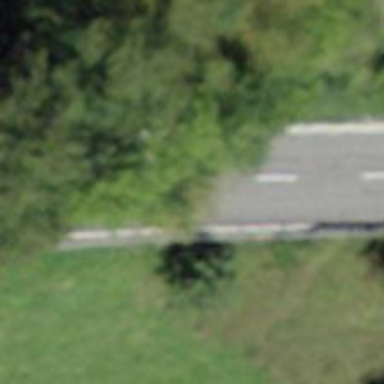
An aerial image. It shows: Primary highway.